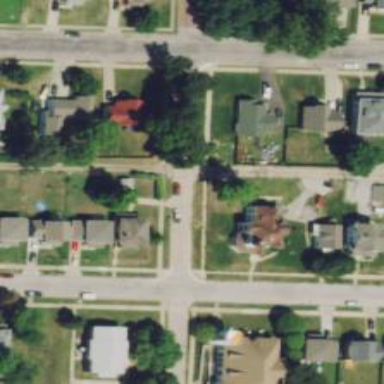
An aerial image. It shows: Alley classified as service road.